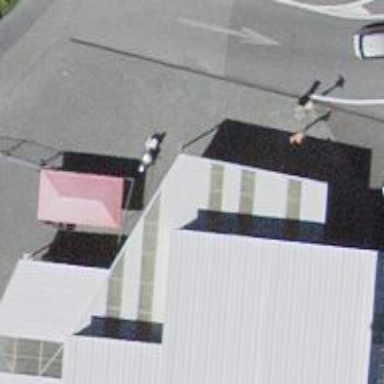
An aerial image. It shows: Car wash facility.